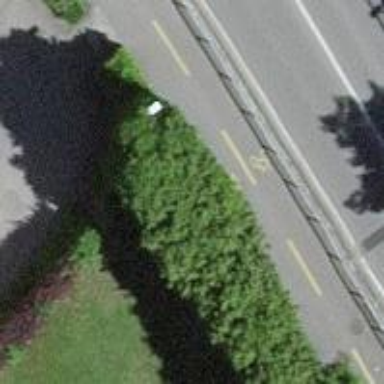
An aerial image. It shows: Asphalt cycleway.